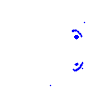
Particle: kaon